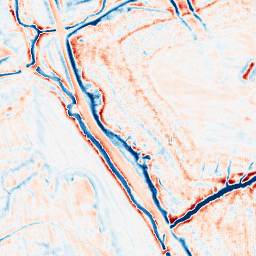
Category: edge_preserving
Decomposition family: bilateral
Decomposition parameters: d: 15
sigma_color: 100
sigma_space: 25
Upsampling method: fft_zeropad
Upsampling parameters: scale: 8
Upsampling scale: 8